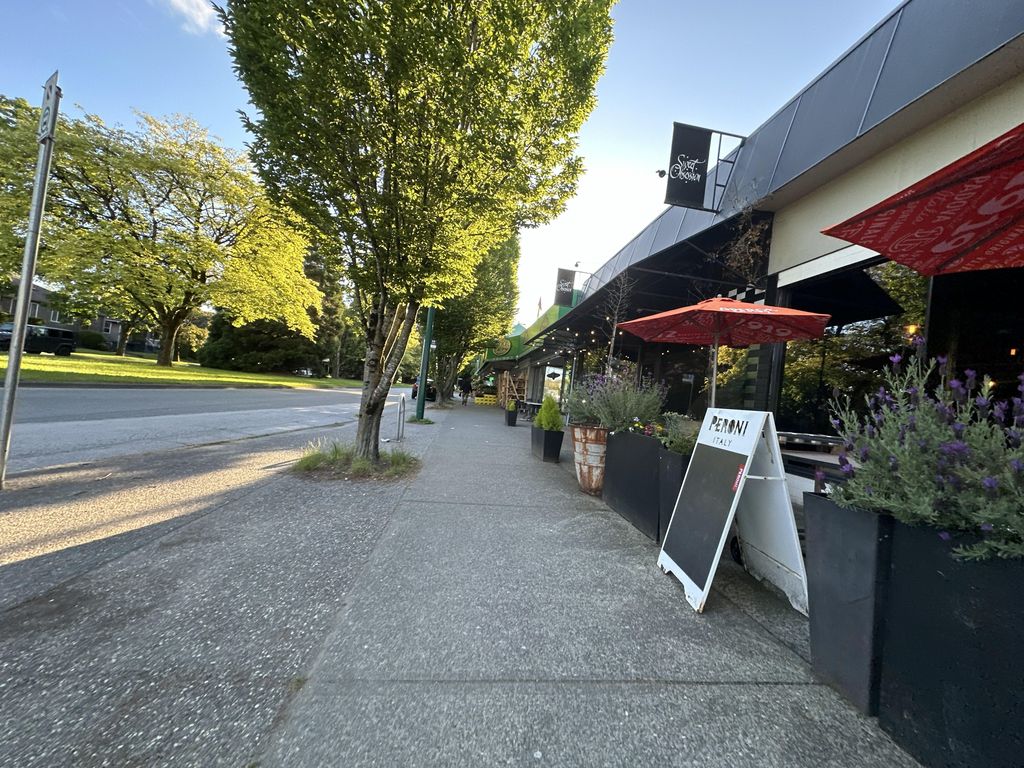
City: vancouver